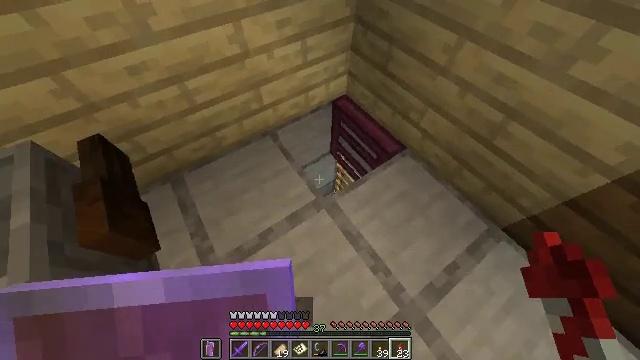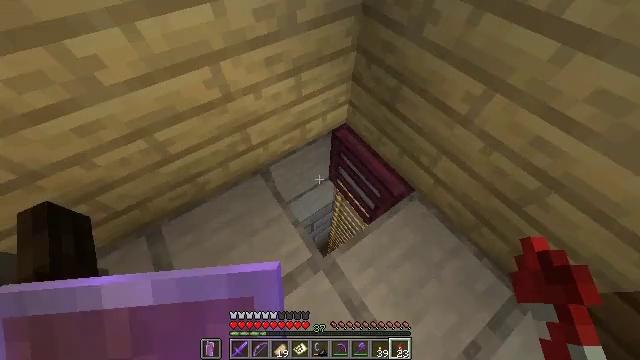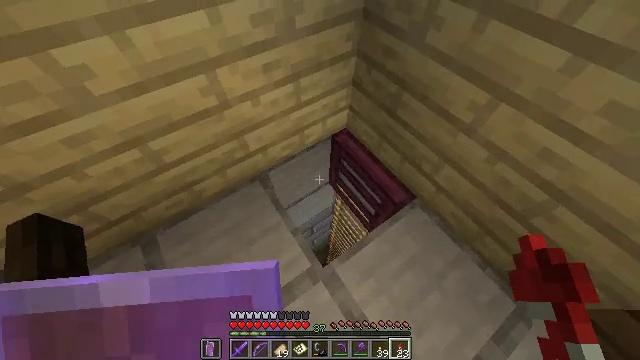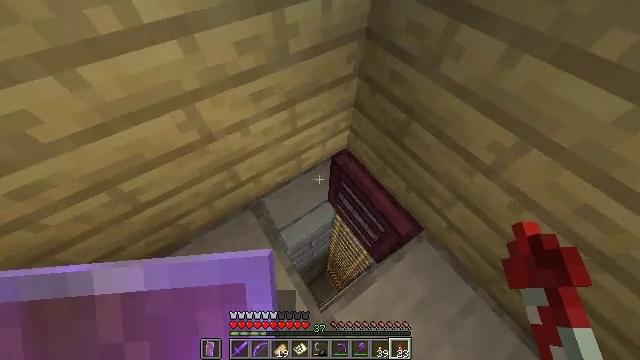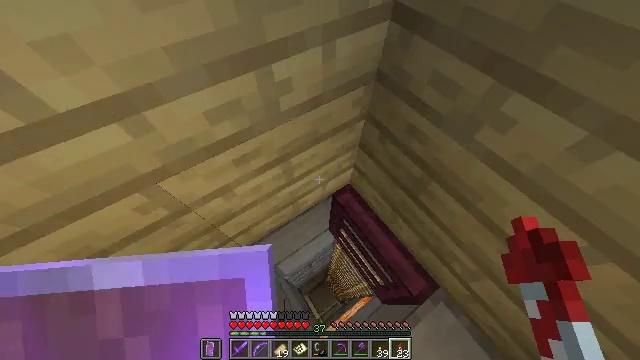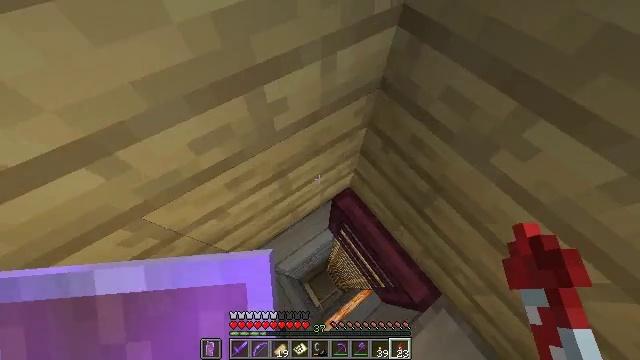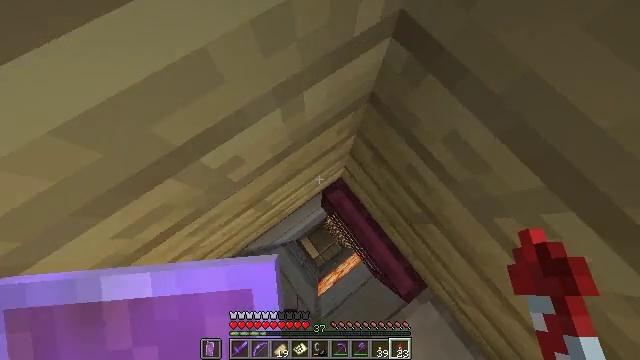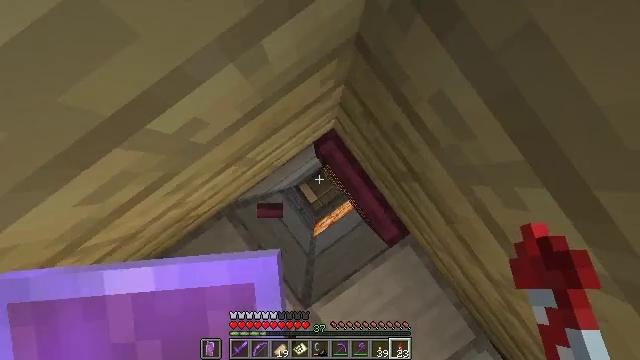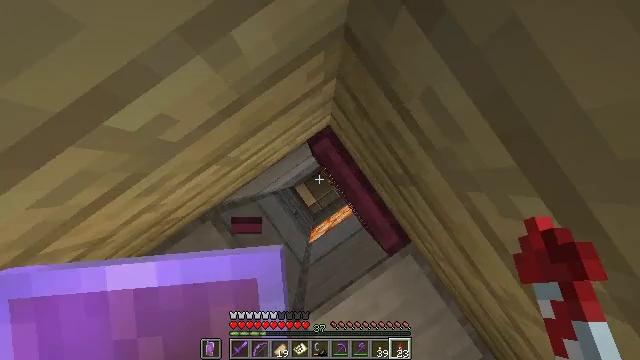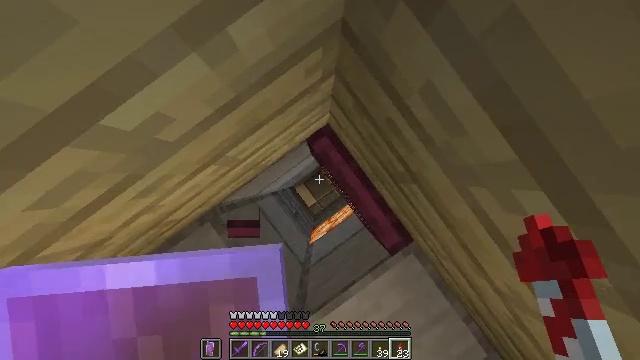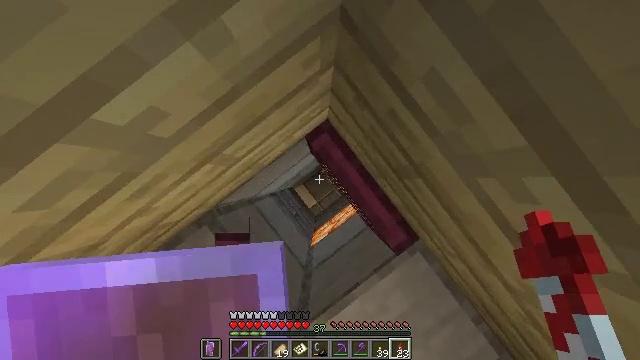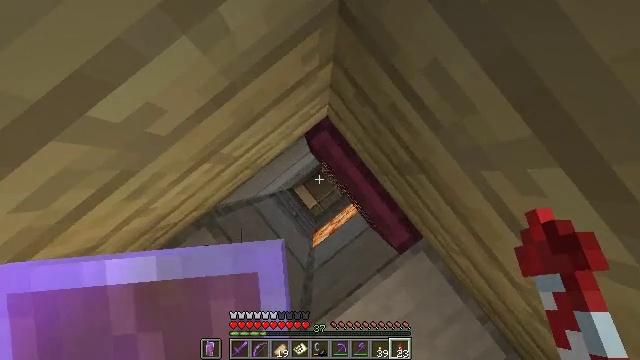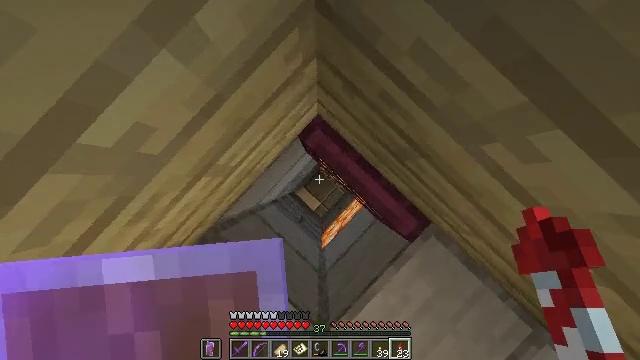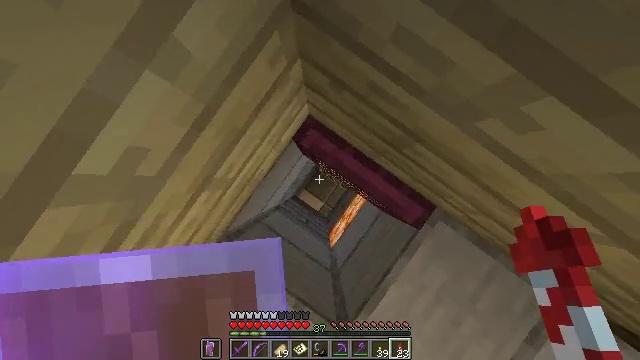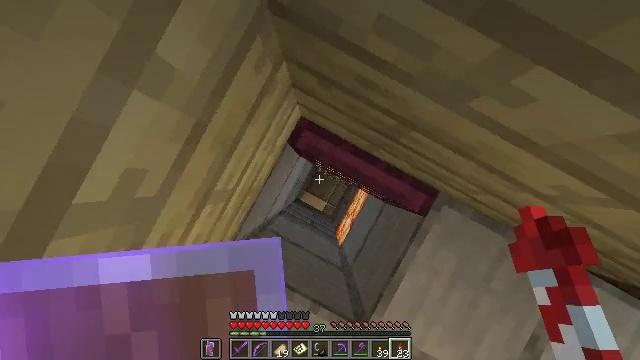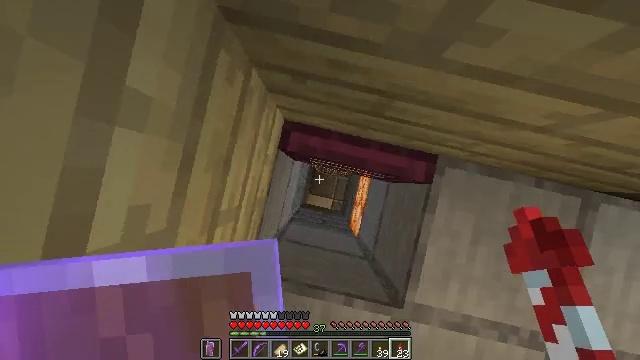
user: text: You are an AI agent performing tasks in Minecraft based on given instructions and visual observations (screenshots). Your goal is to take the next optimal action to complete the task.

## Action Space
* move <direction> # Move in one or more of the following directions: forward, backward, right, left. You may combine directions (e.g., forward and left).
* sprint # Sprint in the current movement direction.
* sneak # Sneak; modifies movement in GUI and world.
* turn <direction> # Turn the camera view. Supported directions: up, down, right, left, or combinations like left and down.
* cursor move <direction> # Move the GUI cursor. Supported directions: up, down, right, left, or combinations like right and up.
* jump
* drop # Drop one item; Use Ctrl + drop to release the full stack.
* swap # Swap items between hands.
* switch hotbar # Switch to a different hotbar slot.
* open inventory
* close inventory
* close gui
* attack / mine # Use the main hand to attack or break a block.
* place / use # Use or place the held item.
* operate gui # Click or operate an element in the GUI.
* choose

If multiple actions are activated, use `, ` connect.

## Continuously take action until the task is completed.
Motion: motion action
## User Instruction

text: Dig up the bone block in the desert or swamp biome.
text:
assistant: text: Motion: move forward, sprint
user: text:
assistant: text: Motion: move forward, sprint
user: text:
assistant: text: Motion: move forward, sprint
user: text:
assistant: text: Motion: move forward, sprint
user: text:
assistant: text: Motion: move forward, sprint, turn down
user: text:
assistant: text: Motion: move forward, sprint, turn right and down
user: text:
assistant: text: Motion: turn down
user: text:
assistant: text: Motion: turn down
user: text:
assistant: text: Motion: turn down
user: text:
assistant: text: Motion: turn right and down
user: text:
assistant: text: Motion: no_op
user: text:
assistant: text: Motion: turn right
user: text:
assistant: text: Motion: turn right
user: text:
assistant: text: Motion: turn right
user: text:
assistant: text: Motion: move back, turn right and down
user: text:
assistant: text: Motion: move back, turn right
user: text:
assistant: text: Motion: move back, turn right and down
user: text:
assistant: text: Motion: turn right and down
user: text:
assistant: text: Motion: turn right and down
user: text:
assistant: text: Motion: turn right
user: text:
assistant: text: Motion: turn right
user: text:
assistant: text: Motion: no_op
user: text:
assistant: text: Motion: no_op
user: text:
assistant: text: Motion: no_op
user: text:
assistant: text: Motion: move forward
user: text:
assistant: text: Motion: move forward
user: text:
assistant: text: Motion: move forward
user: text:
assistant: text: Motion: move forward
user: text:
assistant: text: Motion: no_op
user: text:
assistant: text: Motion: no_op